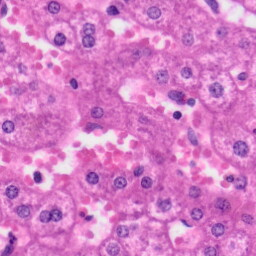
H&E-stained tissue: Liver